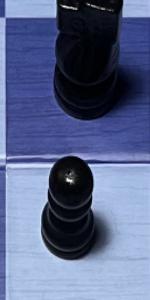
Label: Pawn_Black